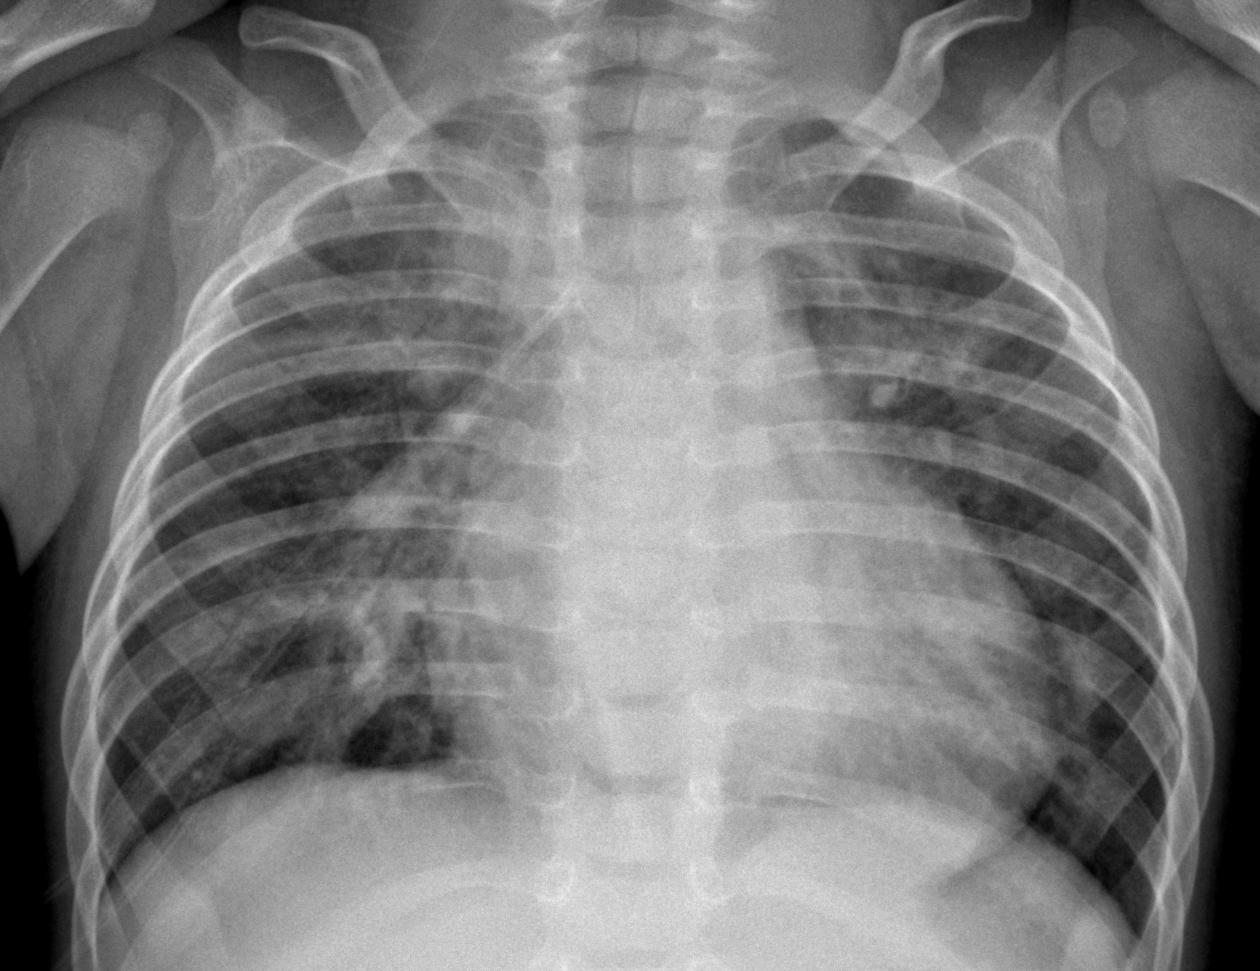
Diagnosis: PNEUMONIA